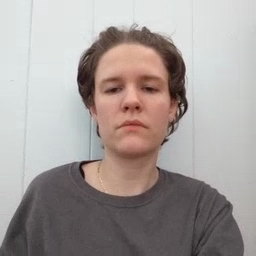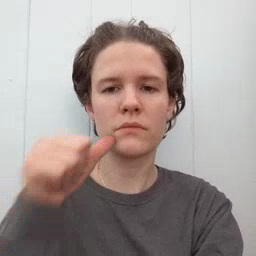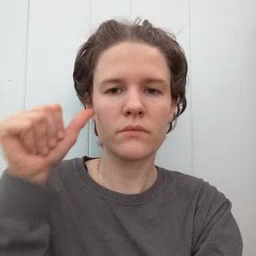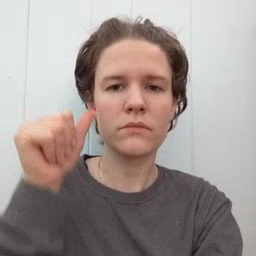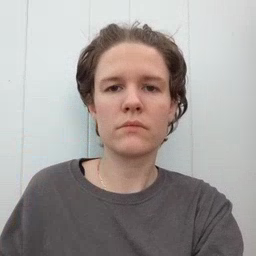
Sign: yesterday